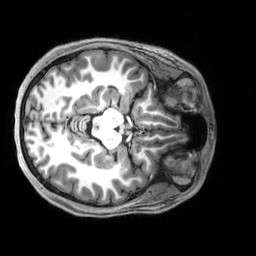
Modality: T1w
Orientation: axial
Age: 18
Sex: female
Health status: healthy
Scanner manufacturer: siemens
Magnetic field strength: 3 T
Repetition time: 2.5 s
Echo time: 0.00222 s